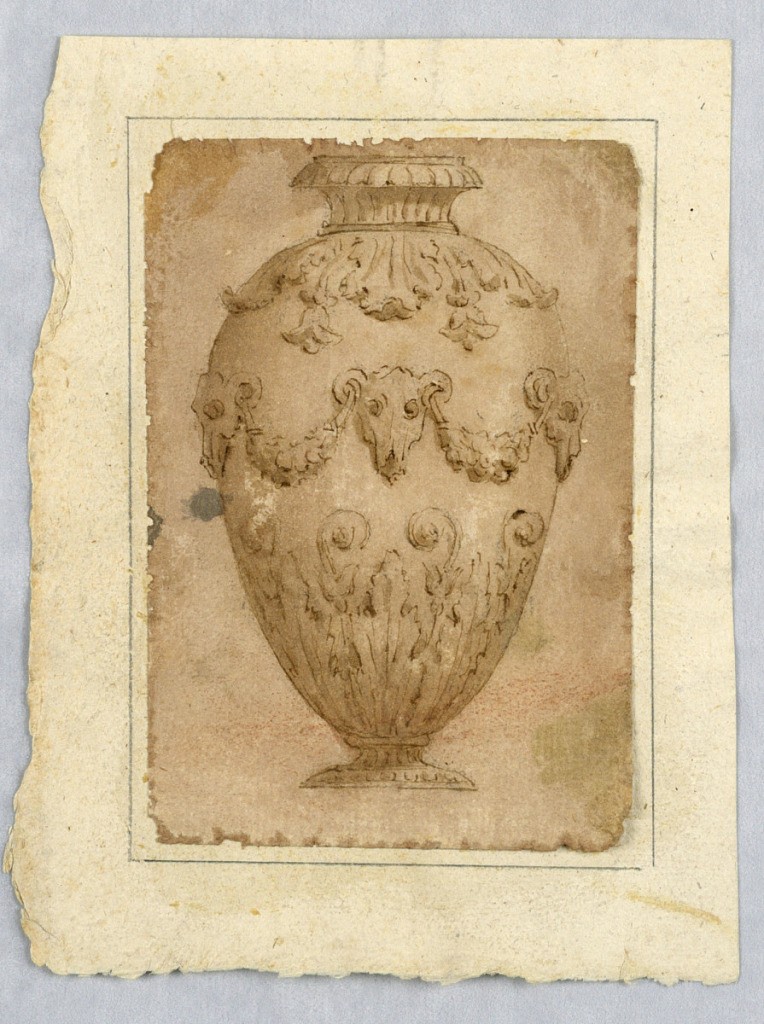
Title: Vase with Bucraneum
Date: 1800–1830
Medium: Pencil, pen and ink, brush and wash on paper
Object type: Drawing
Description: Vertical rectangle showing vase decorated with bucranium and swags.